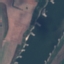
Land use / land cover: River